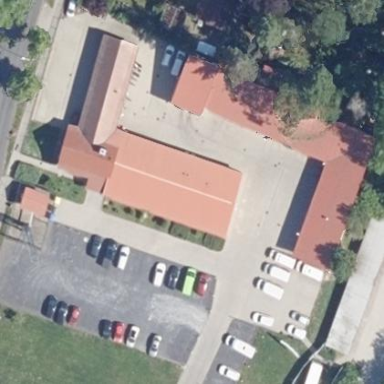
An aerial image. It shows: Ambulance station for emergencies.